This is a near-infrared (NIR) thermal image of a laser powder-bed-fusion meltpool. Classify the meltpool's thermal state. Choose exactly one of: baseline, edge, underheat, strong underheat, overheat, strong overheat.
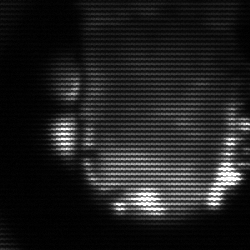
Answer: baseline